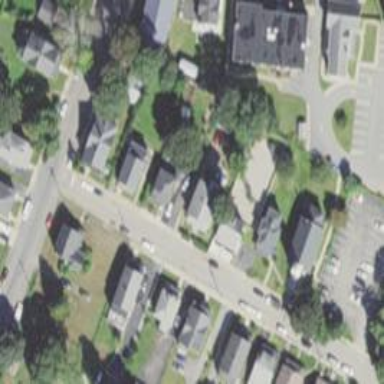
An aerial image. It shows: Residential driveway designated as service road.